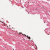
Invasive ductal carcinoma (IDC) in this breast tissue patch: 0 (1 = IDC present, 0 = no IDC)